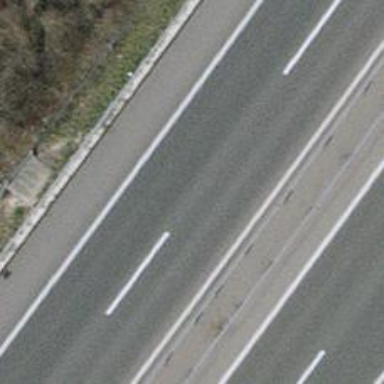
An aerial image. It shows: Asphalt motorway.